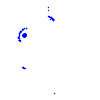
Particle: kaon